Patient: sex F, age 54
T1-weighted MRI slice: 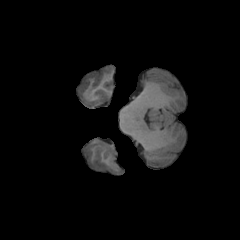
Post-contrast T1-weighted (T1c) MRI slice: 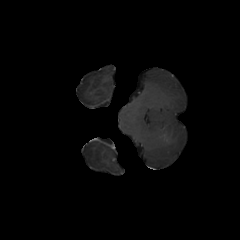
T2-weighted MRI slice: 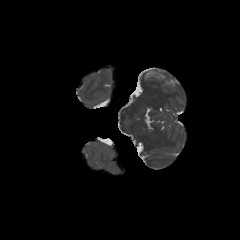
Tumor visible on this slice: no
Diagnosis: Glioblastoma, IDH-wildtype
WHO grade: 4